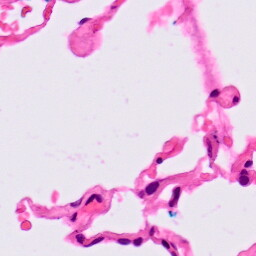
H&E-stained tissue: Lung